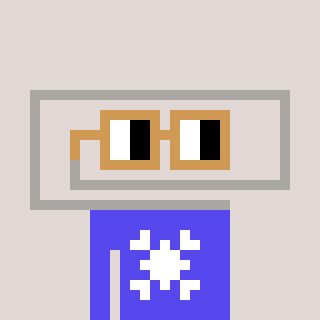
a pixel art character with square brown glasses, a paperclip-shaped head and a computerblue-colored body on a warm background